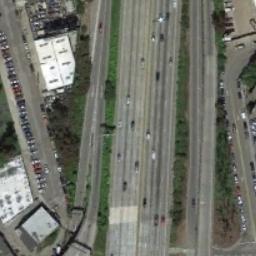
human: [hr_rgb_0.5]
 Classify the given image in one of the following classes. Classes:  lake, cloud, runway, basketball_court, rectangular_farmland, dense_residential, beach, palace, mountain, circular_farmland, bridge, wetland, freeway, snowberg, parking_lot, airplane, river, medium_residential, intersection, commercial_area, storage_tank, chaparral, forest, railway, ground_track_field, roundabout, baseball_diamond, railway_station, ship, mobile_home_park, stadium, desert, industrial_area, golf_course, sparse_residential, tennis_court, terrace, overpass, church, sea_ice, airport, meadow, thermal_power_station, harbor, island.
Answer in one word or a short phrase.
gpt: freeway